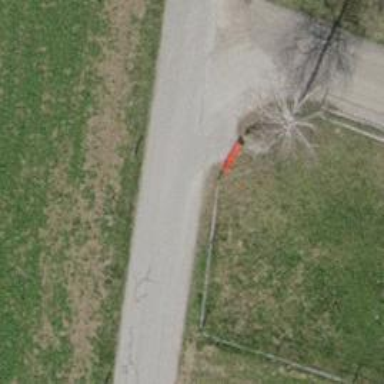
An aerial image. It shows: Red bench.